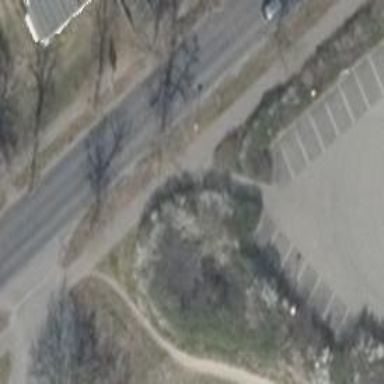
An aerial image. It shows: Path.